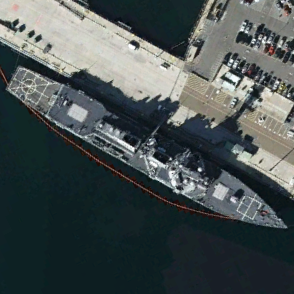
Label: destroyer